Question: I have try to create a table dynamically by using jQuery like below
'''
$.each(data, function (index, item) {
rows = rows + '<tr>' + '<td style="width:20px" style="text-align: center;"><input type="radio" userid=' + item.UserId + ' checked="checked" name="SummaryTemplateRadio" id="savedSummaryTemplate' + item.SummaryTemplateSavedId + '"></td>' +
'<td class="tcol1" id="summaryTemplateName' + item.SummaryTemplateSavedId + '" style="text-align: left;">' + item.TemplateName + '</td>' +
'<td class="tcol2" style="text-align: left;">' + item.CreationDate + '</td>' +
'<td class="tcol3" id="summaryTemplateDesc' + item.SummaryTemplateSavedId + '" style="text-align: left;">' + item.TemplateDescription + '</td>' +
'<td class="tcol4" style="text-align: left;">' + item.UserId + '</td>' +
'<td class="tcol5" style="text-align: left;">' + item.NoOfMeasures + '</td>' +
'</tr>';
});
$('.loadTemplatepopup .allTemplateTable tbody').html(rows);
'''
the problem is when it runs in IE9, 'undefined' is print in table like below

undefined is because, in jquery each loop index variable is comes as undefined? IE10 and others browsers working fine. How can I resolve this?
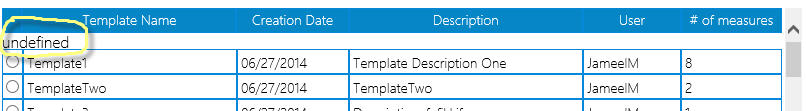
Answer: I'm going to guess here: it's not 'index' that is the problem but 'rows'.
Your code is probably:
'''
var rows;
$.each(/**/)
'''
Change it to:
'''
var rows = "";
$.each(/**/)
'''
Or something like:
'''
rows = (rows || "") + '<tr>..etc..</tr>';
'''